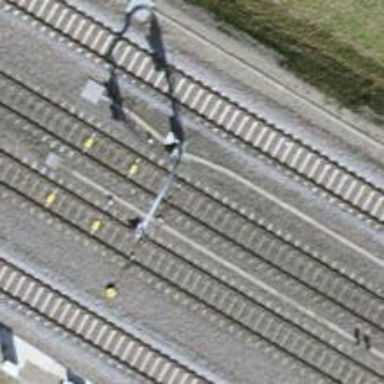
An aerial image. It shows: Railway signal.